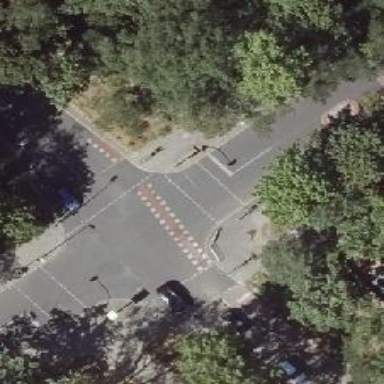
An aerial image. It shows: Road with traffic signals for signaling.